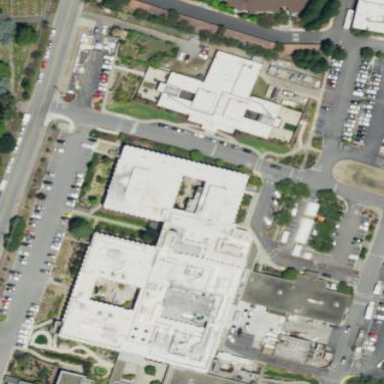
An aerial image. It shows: Hospital building.